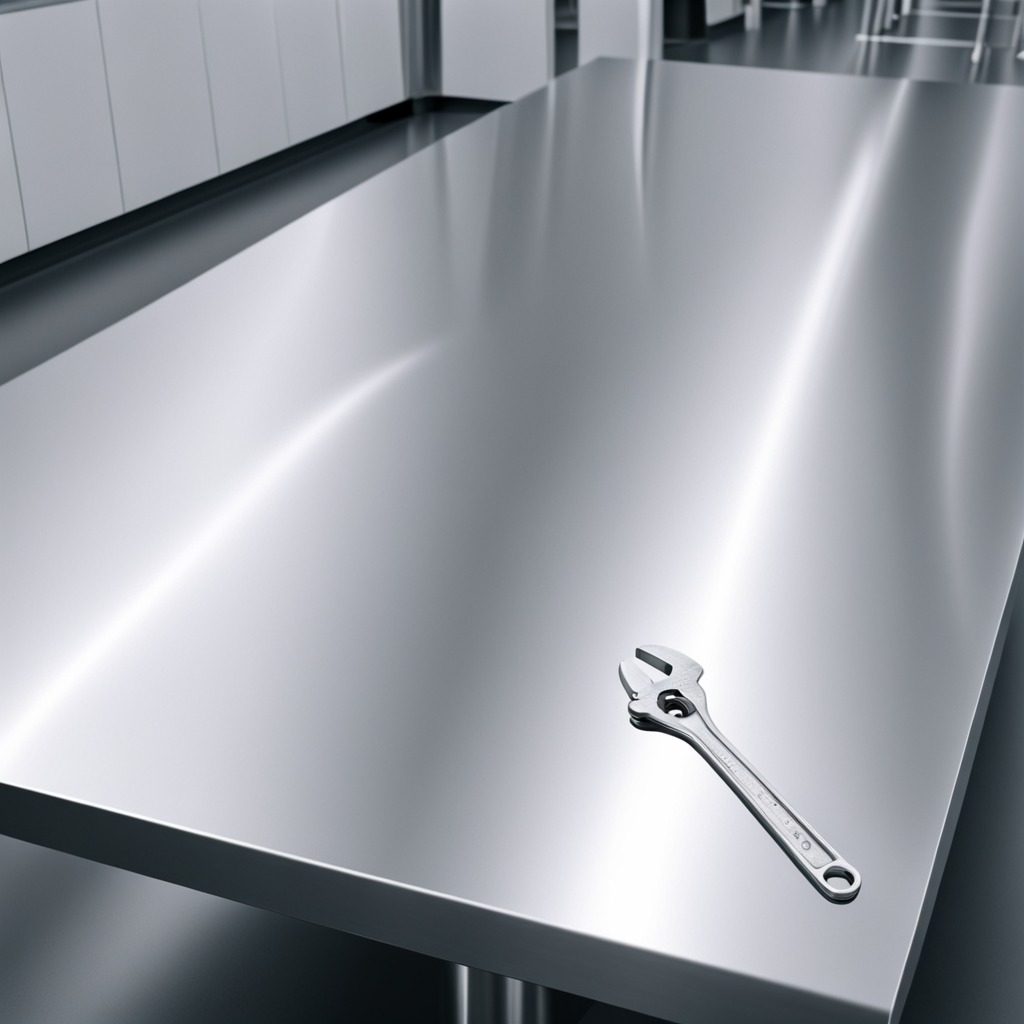
A wrench is lying on a stainless steel table in a high-end prototyping lab.